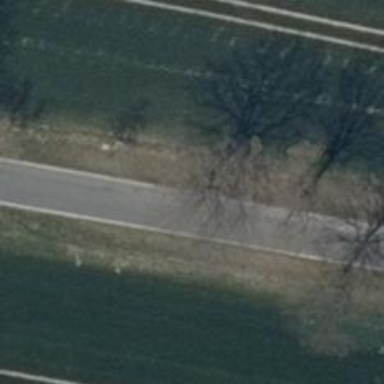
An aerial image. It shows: Secondary road.